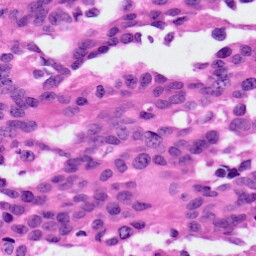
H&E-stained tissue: Ovarian